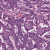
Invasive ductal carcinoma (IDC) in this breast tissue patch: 1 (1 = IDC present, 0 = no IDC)